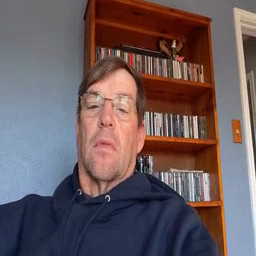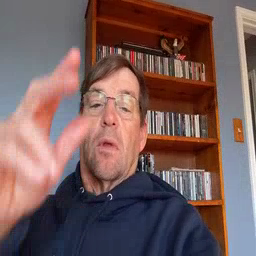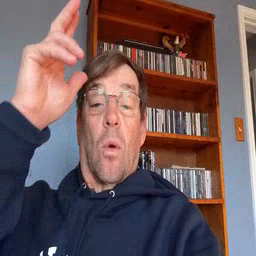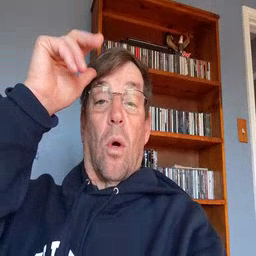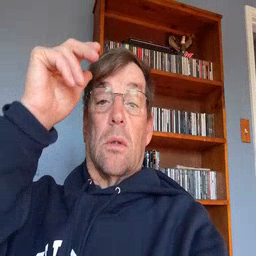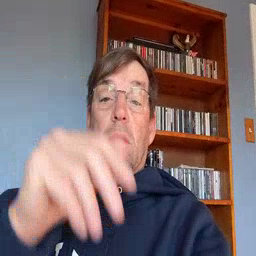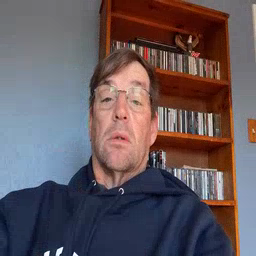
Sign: horse